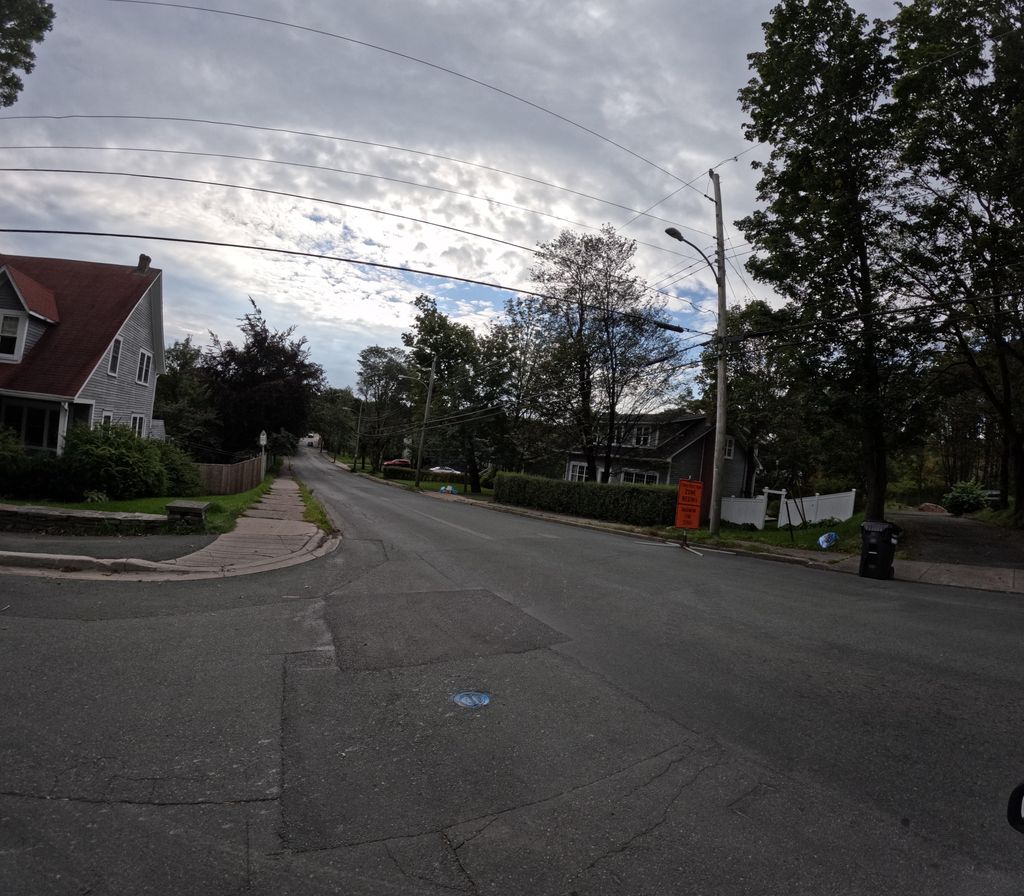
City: st_johns